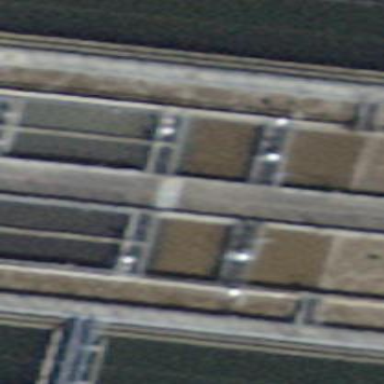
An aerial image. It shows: Image of wastewater.